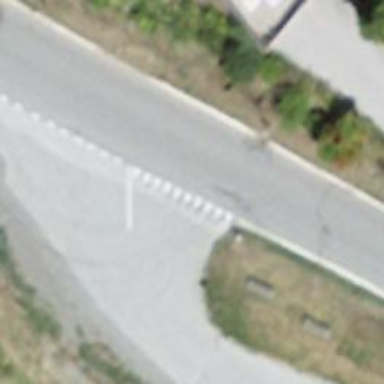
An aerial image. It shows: Road with "give way" sign.